Aerial crown-view tile of a tropical tree (Barro Colorado Island, Panama), acquired 20240813:
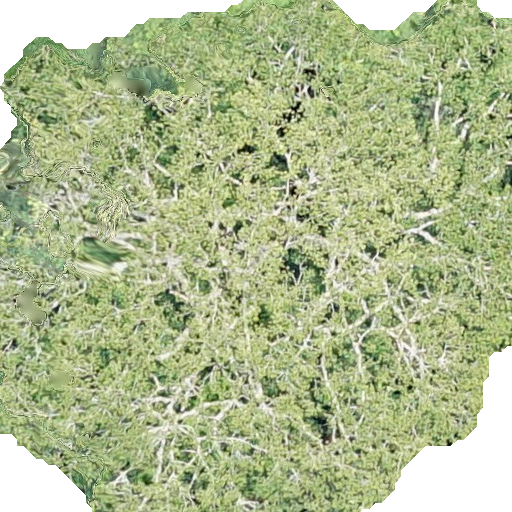
Species: Sterculia apetala
GBIF accepted scientific name: Sterculia apetala
Crown area: 410.278 m²